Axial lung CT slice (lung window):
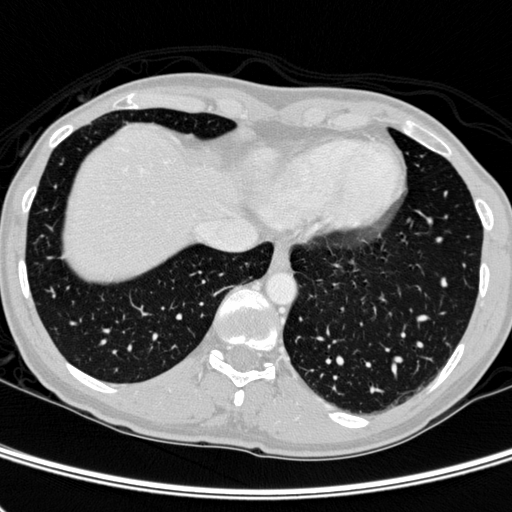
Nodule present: no